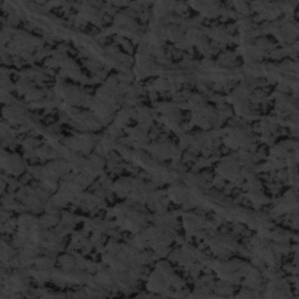
Label: frost